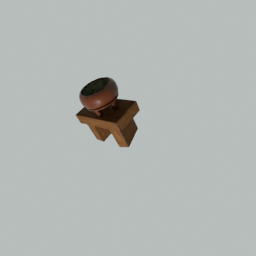
Label: decoration